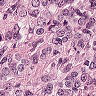
Metastatic tissue present: yes